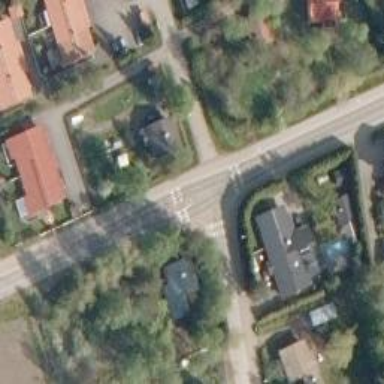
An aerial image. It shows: Cycleway.